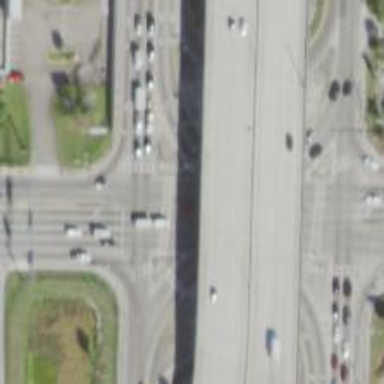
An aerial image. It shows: Primary link highway with asphalt surface.